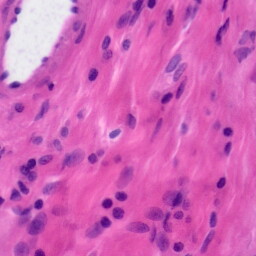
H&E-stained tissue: Tonsil